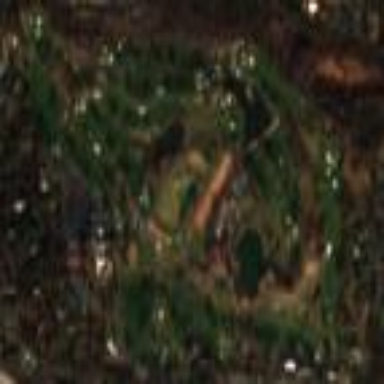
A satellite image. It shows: Golf course surrounded by greenery.